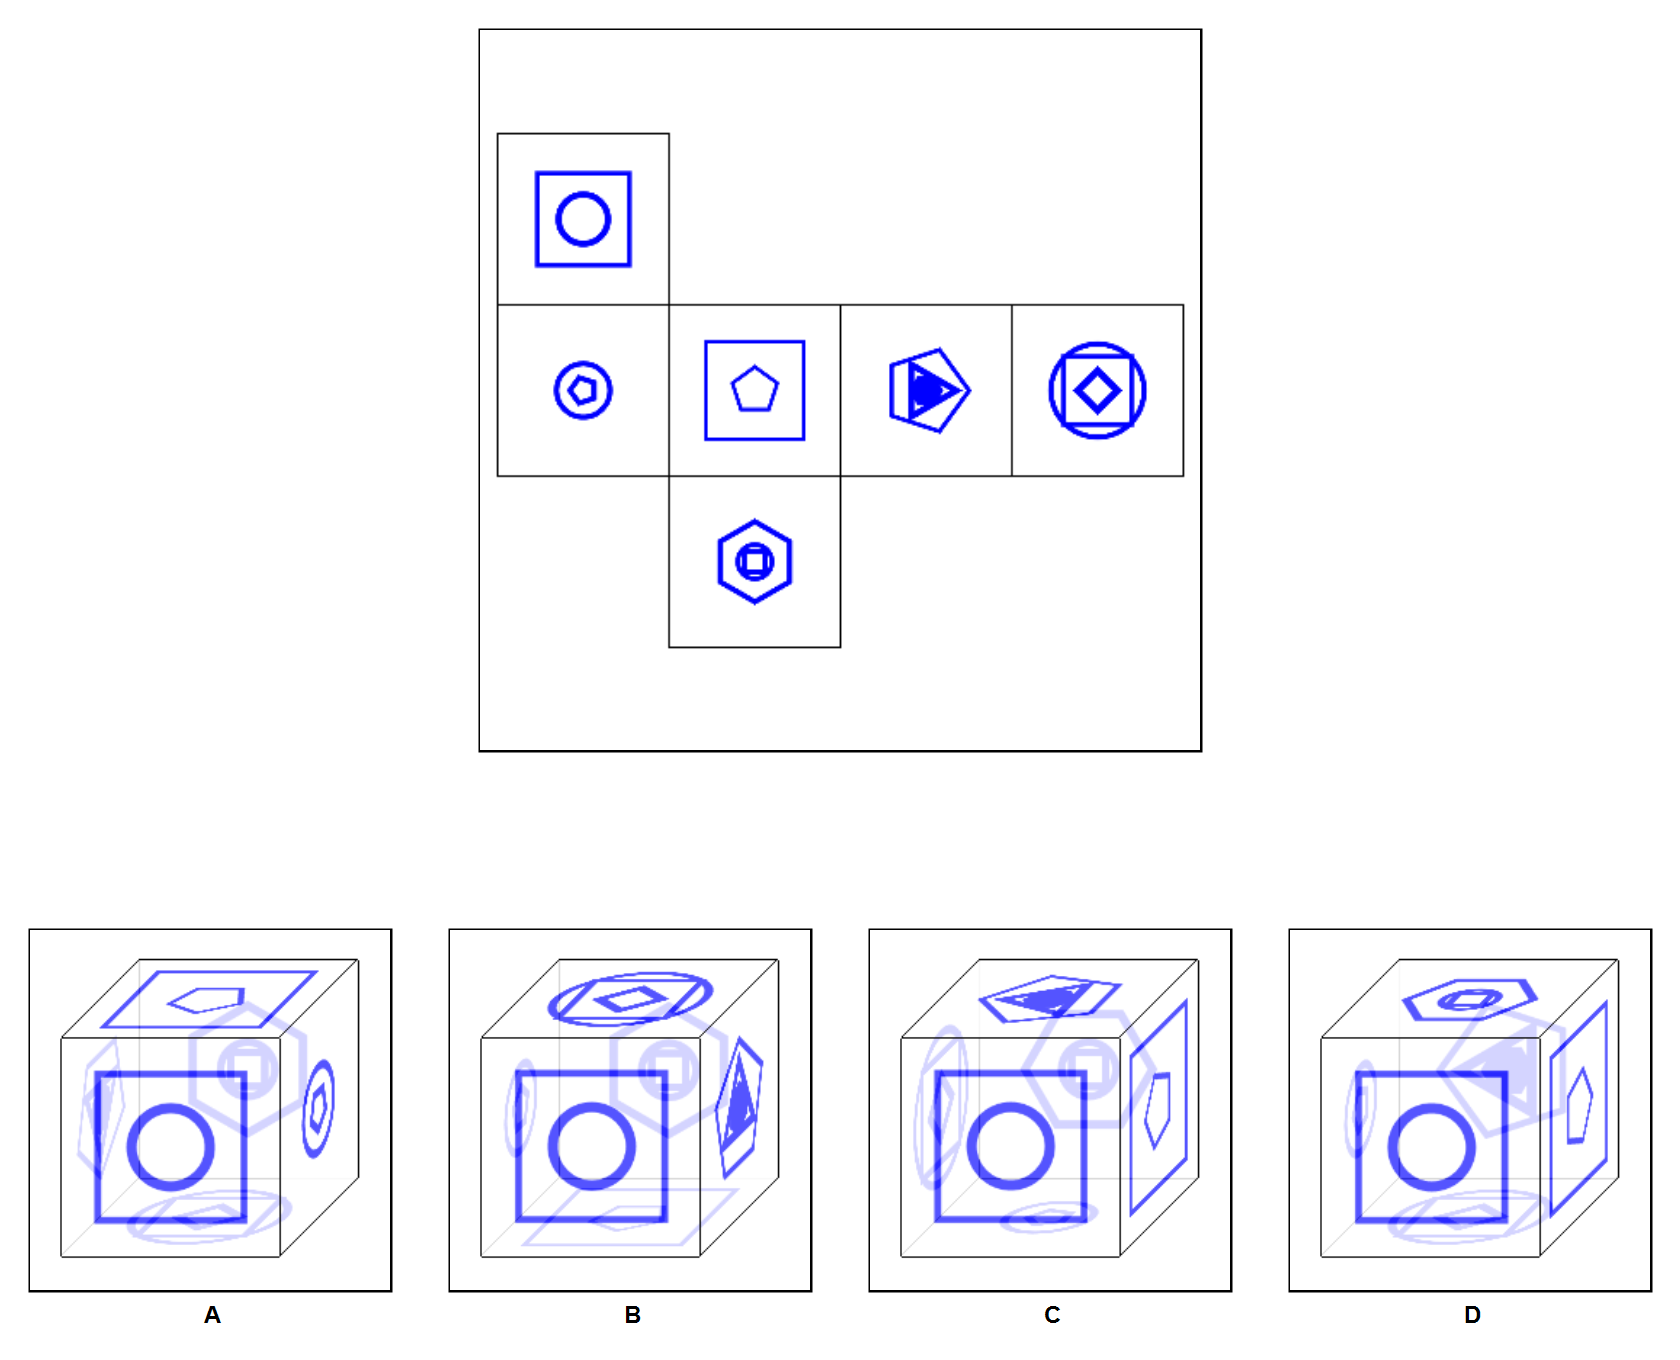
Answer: D